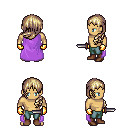
a pixel art fantasy rpg character, male body template, human, tanned skin, lavender cape, teal pants, white blonde left-swept hairstyle, gold gloves, brown shoes, dagger, four views (front, back, left, right), 2x2 character sprite sheet, small pixel art, hard edges, no anti-aliasing